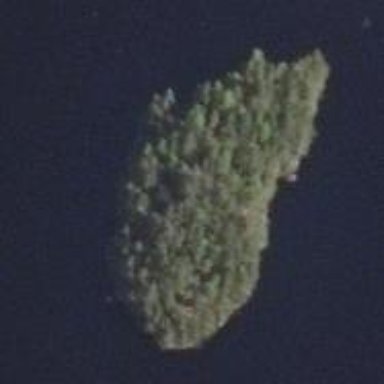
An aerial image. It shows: Islet covered with needle-leaved woodland.